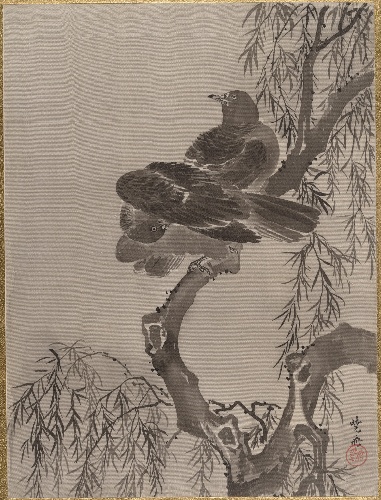
Artist: Kawanabe Kyōsai 河鍋暁斎
Artist bio: Japanese, 1831–1889
Date: ca. 1887
Object type: Album leaf
Classification: Paintings
Medium: Album leaf; ink and color on silk
Culture: Japan
Period: Meiji period (1868–1912)
Dimensions: 14 1/4 x 10 5/8 in. (36.2 x 27 cm)
Department: Asian Art
Credit line: Charles Stewart Smith Collection, Gift of Mrs. Charles Stewart Smith, Charles Stewart Smith Jr., and Howard Caswell Smith, in memory of Charles Stewart Smith, 1914
Accession year: 1914
Repository: Metropolitan Museum of Art, New York, NY
Tags: Birds|Trees